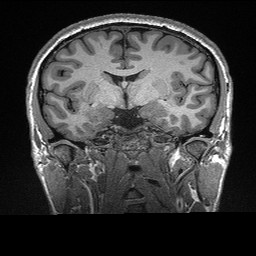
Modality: T1w
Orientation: sagittal
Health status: healthy
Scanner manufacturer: siemens
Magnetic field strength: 3 T
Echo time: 0.00298 s